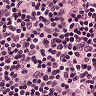
Metastatic tissue present: no